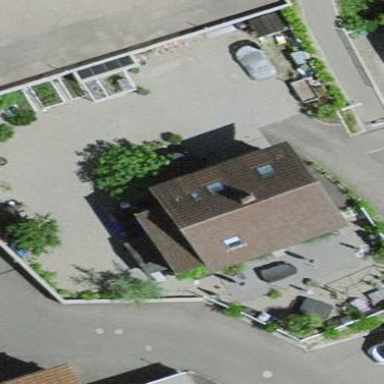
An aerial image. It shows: Residential building.